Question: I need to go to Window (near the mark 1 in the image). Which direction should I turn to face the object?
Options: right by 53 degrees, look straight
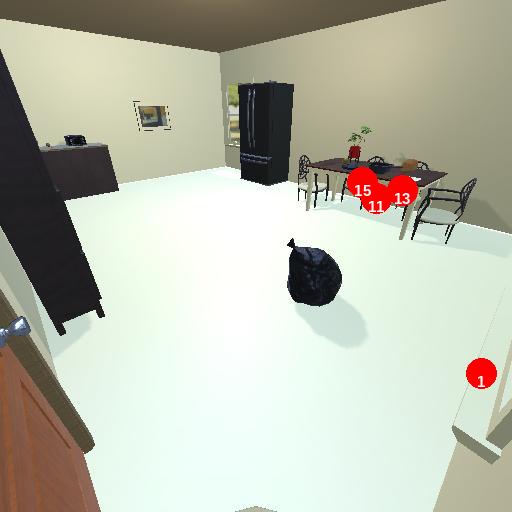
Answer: right by 53 degrees